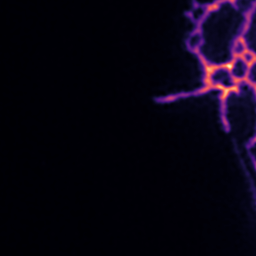
Label: Super-resolution ER image